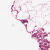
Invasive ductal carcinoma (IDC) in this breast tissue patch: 0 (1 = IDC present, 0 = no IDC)